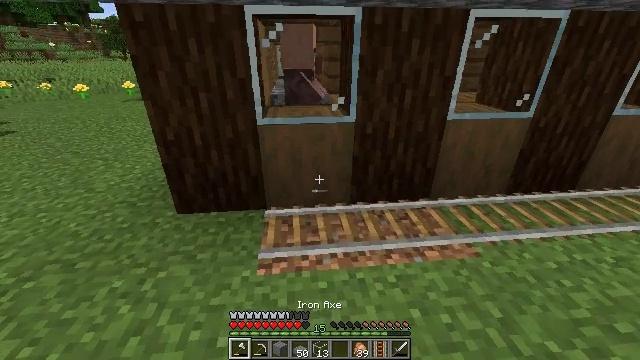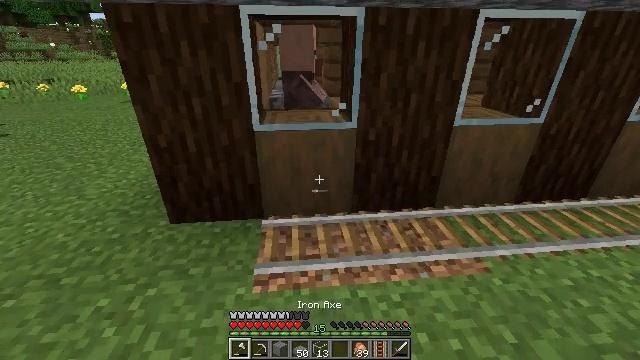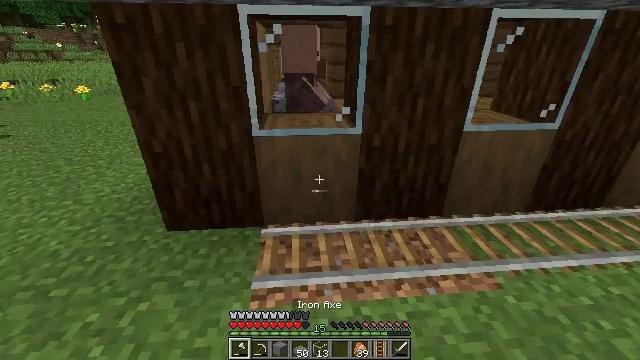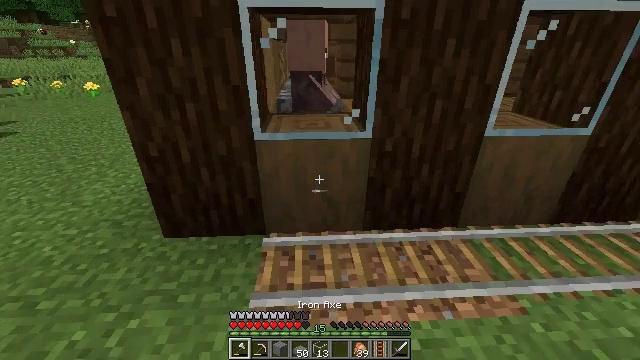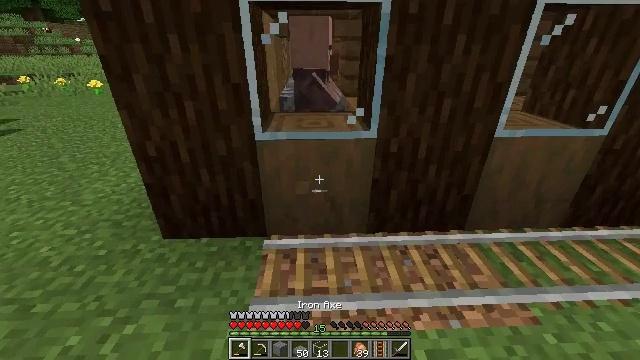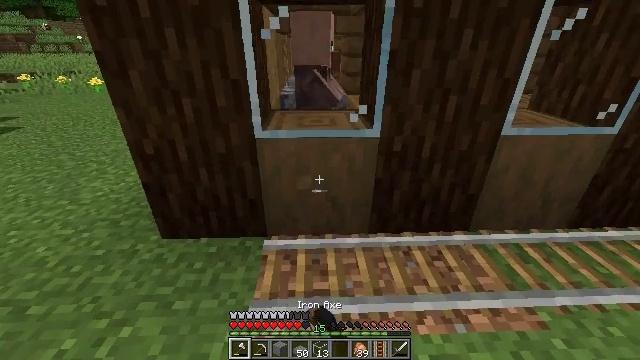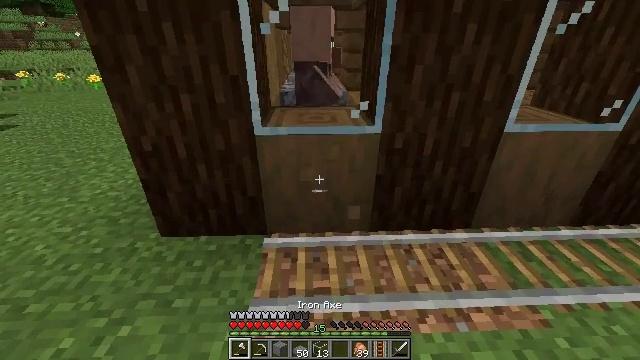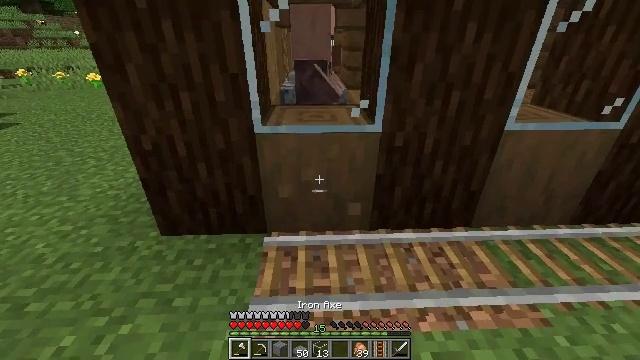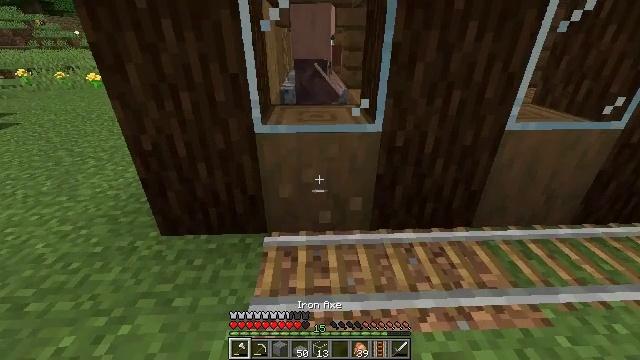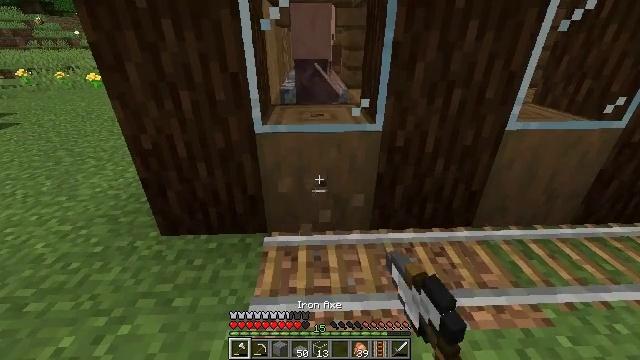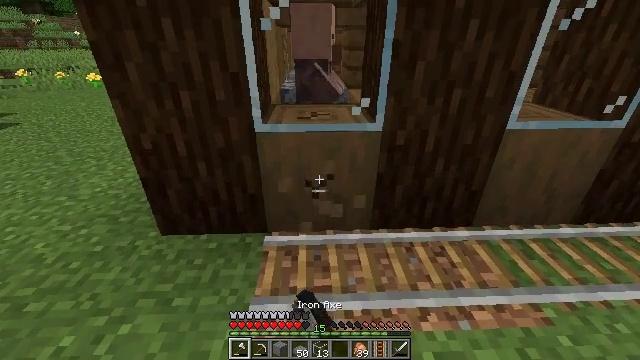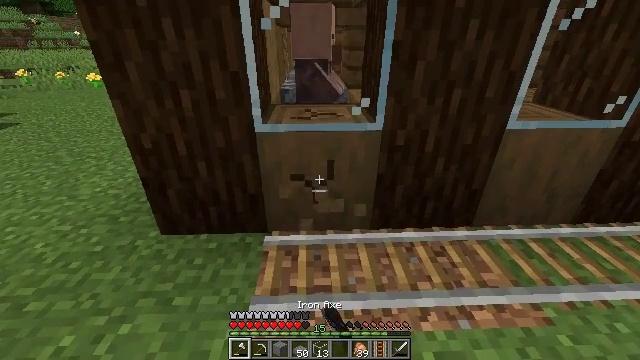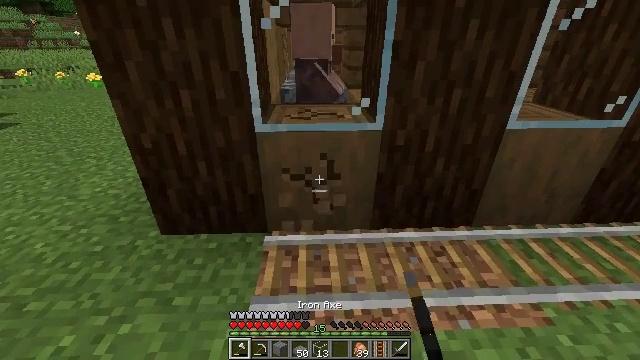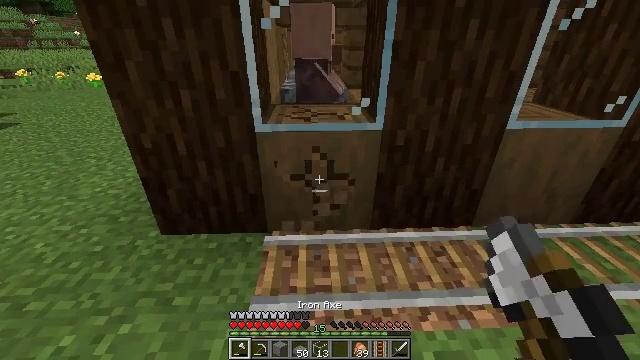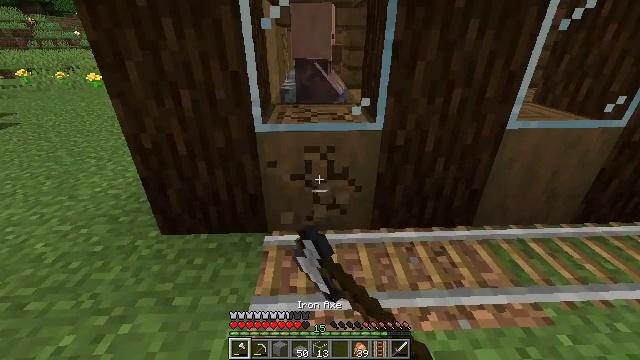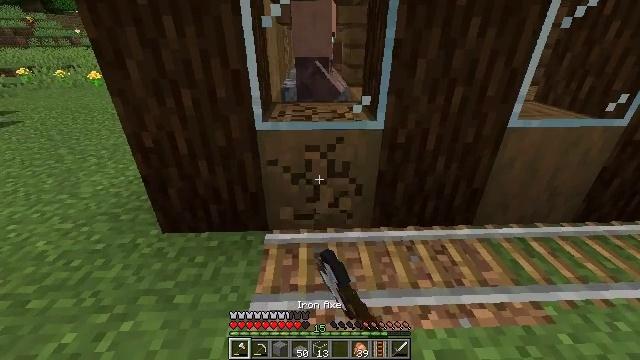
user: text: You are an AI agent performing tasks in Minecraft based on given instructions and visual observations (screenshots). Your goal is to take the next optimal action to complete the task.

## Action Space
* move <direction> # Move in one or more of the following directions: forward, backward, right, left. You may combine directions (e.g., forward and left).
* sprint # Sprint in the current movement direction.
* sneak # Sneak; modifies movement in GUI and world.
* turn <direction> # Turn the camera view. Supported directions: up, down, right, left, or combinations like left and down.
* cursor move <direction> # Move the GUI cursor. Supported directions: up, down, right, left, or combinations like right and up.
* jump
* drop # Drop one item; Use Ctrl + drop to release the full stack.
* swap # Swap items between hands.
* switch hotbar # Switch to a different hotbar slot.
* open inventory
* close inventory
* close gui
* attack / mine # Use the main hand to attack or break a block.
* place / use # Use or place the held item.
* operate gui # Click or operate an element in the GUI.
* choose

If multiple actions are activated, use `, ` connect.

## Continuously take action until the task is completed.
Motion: motion action
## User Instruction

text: Collect stripped spruce log as resource.
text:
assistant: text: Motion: move forward
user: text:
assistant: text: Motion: move forward
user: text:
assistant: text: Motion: turn left
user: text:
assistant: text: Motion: attack / mine
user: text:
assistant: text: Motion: attack / mine
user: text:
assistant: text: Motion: attack / mine
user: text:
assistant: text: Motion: attack / mine
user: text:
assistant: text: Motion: attack / mine
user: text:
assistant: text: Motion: attack / mine
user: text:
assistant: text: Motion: attack / mine
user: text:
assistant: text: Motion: attack / mine
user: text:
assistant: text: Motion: attack / mine
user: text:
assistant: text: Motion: attack / mine
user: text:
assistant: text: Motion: attack / mine
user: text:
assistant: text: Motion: attack / mine
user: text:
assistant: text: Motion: attack / mine
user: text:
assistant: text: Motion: attack / mine
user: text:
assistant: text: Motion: attack / mine
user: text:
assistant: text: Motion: attack / mine
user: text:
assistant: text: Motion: attack / mine
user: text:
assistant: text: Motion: attack / mine
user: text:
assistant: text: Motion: attack / mine
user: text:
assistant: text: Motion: no_op
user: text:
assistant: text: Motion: no_op